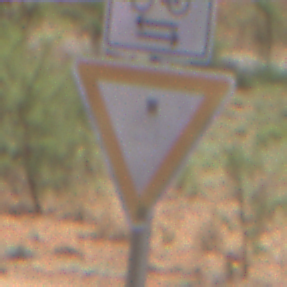
Verkehrszeichen: VorfahrtGewaehren
Zusatzzeichen oben: RichtungsangabeDurchPfeile9
Umgebung: Outdoor, RoadRail
Tageszeit: Midday
Wetter: Clear
Licht: Natural
Jahreszeit: NotSpecified
Kontrast: HighContrast